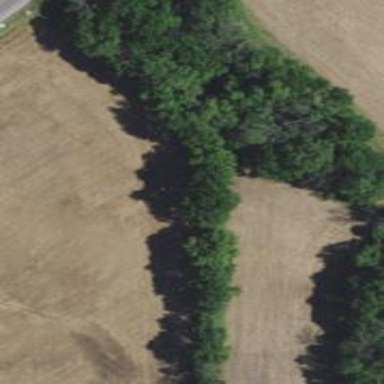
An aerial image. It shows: Row of trees in natural setting.